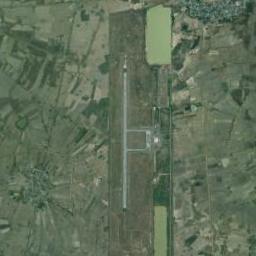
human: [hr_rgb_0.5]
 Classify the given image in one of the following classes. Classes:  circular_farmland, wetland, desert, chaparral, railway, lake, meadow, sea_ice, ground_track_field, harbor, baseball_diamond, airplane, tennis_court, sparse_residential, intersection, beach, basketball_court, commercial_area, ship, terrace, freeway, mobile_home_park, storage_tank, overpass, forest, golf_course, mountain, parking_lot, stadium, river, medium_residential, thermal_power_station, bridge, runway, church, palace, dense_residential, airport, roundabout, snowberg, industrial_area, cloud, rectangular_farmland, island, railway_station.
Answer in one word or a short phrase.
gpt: airport